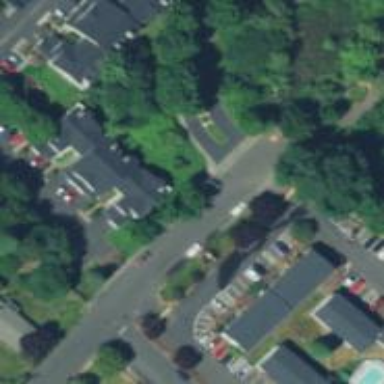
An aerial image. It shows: Residential road with sidewalk on the left side.